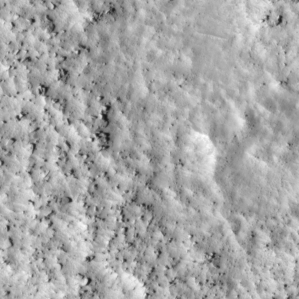
Label: non_frost